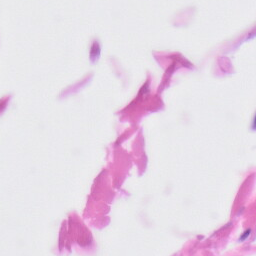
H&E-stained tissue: Skin